Question: I am relatively new Java developer that's been thrown in the deep end, my usual skillset lies in Microsoft products and C#.
However I have managed to write a nice web service using Restlet and incorporating Toplink and doing some database CRUD stuff, etc etc.
I developed this in Eclipse against Tomcat 5.5. I followed tutorials and examples and managed to throw something together that works.
I had all my jar files in WebContent/WEB-INF/lib directory of my project - I soon realised that when I export this as a WAR file and deploy in Tomcat, it takes these jar files with it and stores them local to the application.
Fine, but then when you try to undeploy the app, it only does it partially as Tomcat "holds on" to some of the jars it was using i.e. the Oracle JDBC, and Toplink ones. This makes sense as the web service was using these jars as there was a live Oracle connnection going on.
So then I thought I should have all these jars in a common place where all deployed apps can access them, that folder I believe is:
C:\Program Files\Apache Software Foundation\Tomcat 5.5\common\lib
(in my case). This made total sense, it's logical as you don't want loads of apps on Tomcat all referencing the same jars. So I removed all the jars out of my projects lib folder and put them in the common\lib directory.
Now my app will not work properly - it can't find my source code in src, the custom bespoke code that I have programmed against these jars. It will only work if I jar up my source code and put in the directory stated above. Odd.
I am obviously very confused with class paths and build paths and all of that stuff, and must have got this sort of stuff all wrong as I am no Java expert, as I readily admit I have pretty much hacked this together - so can anyone explain to me in laymans terms how I should structure my project to get it working with jars held in a common folder in Tomcat. Or are there any good resoureces on the web to help explain to me what I should do.
Hope this all makes sense...
Here is a pic of my current project:

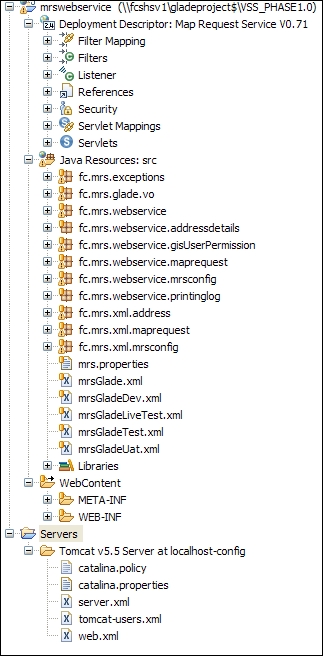
Answer: Sounds like you are not using WTP web project.
If you've installed 'Eclipse IDE for Java EE Developers' flavor of Eclipse, the WTP is already bundled in there. Otherwise here its update site -> <URL>
Once you've installed WTP you should create 'Dynamic Web Project'.
In general I would recomment to put only your presentation layer here ( JSPs, CSS, HTML ) and put all pure java projects into standard 'Java' project that you later add as a dependency to 'Dynamic Web Project'.
WTP can run your web application under a number of containers, fortunately Tomcat is supported.
You will need to configure it through Window->Preferences->Server->Runtime Environments.
Once runtime envirnonment is configured, you can create your server runtime:
1. Right click in 'Servers' view.
2. Choose New->Server
3. Select server type: 'Tomcat v.5.5 Server'
4. (Optional) Change server name to whatever makes sense for you
5. Select server runtime environment: This is the Runtime Environemtn that you have configured previously
6. Hit 'Next' button
7. Add your 'Dynamic Web Project' project to 'Configured projects:' panel
8. Hit 'Finish' button
After the server is configured you can just run it, or you can put it in Debug mode. All source code referenced by dependent projects will be available for debugging.
NOTE:
From personal experience, I would not recommend using common/lib. Put all the jars that your web application relies upon into its WAR file. If you are worried about dependency tracking then start looking into Maven and m2eclipse.